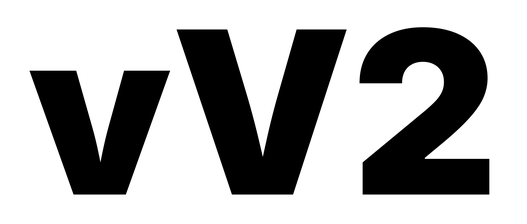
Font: Inter_Black